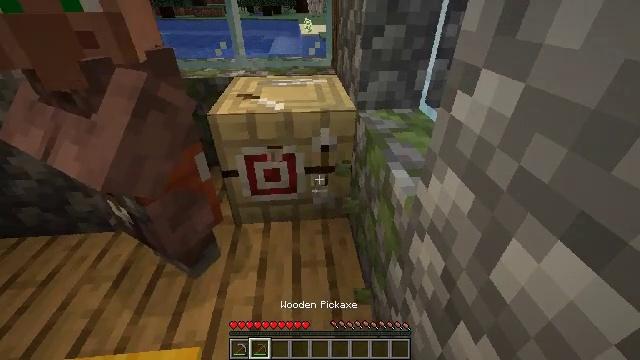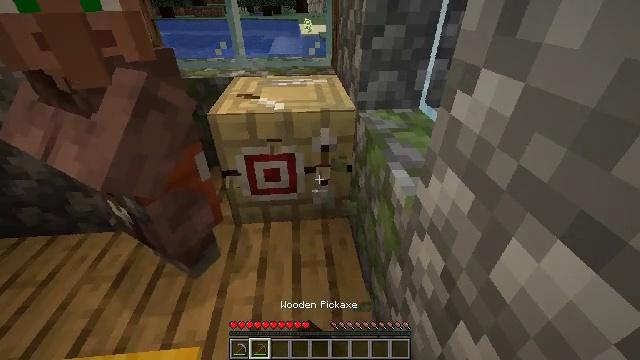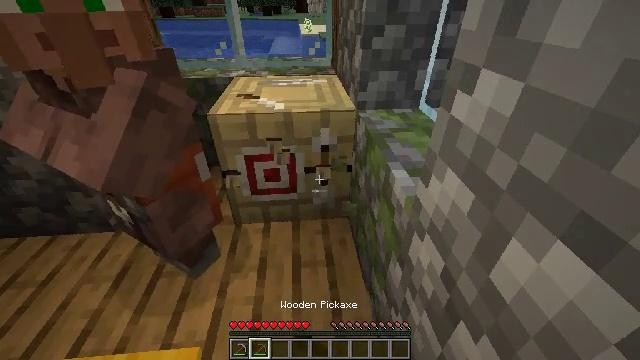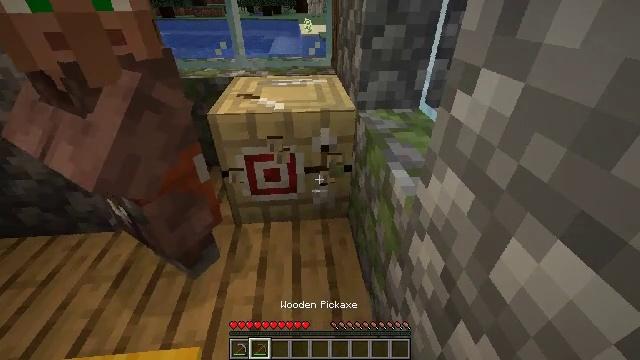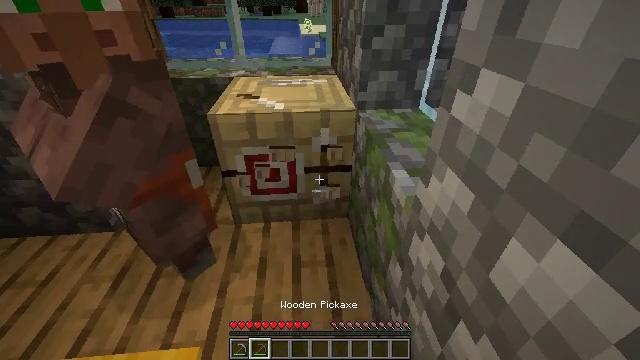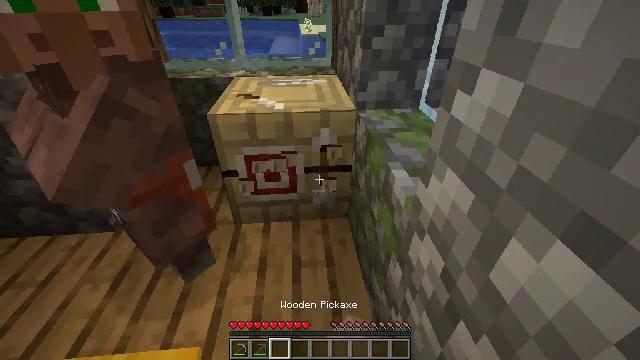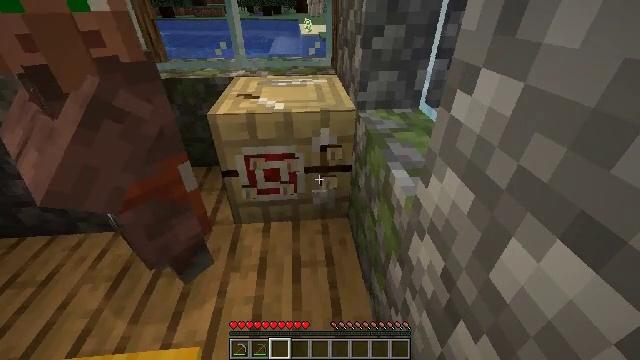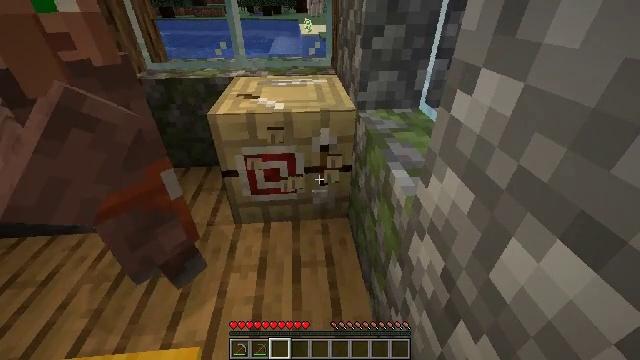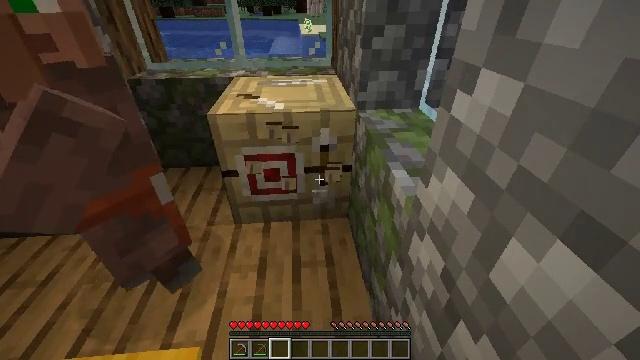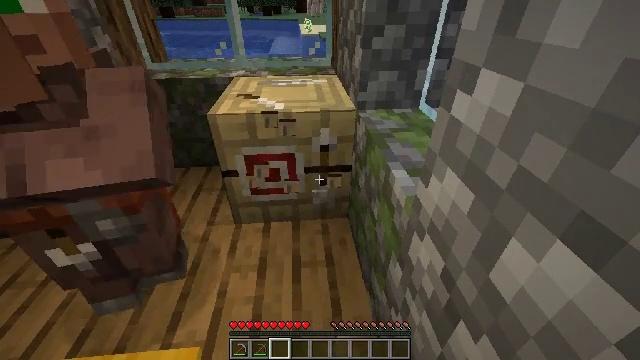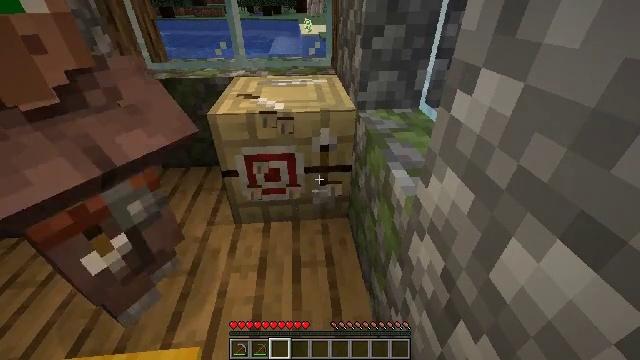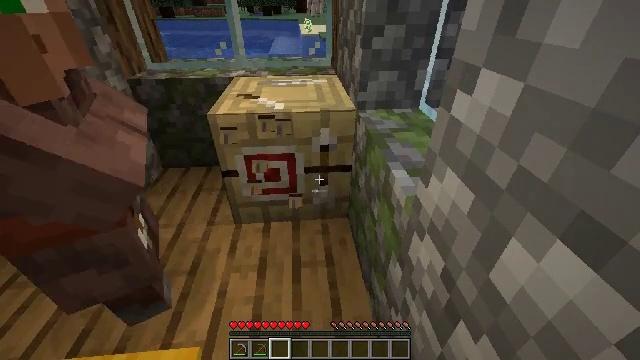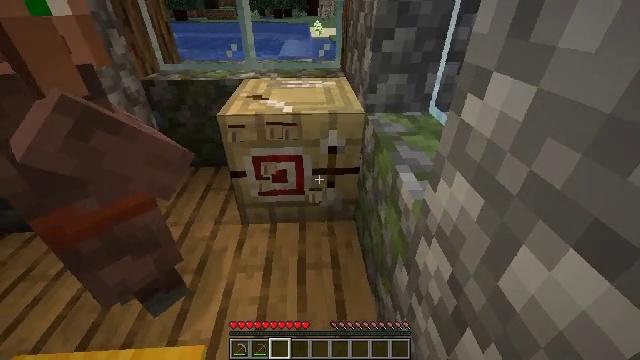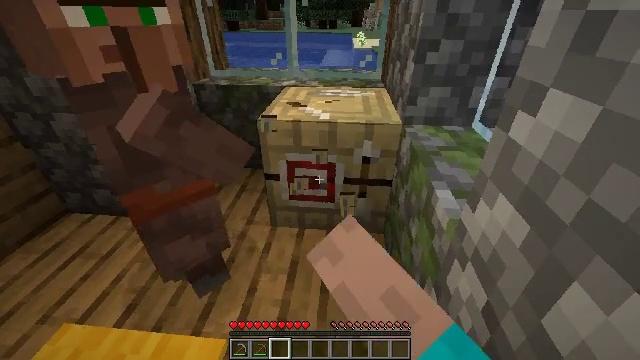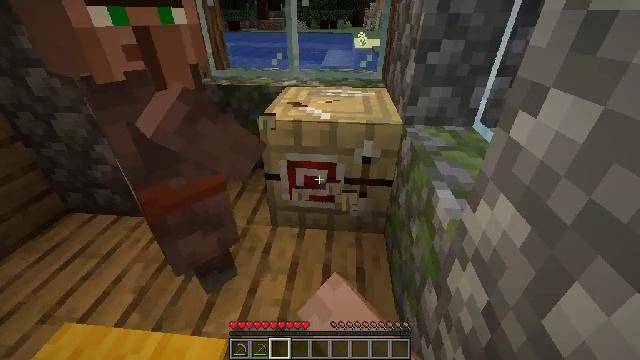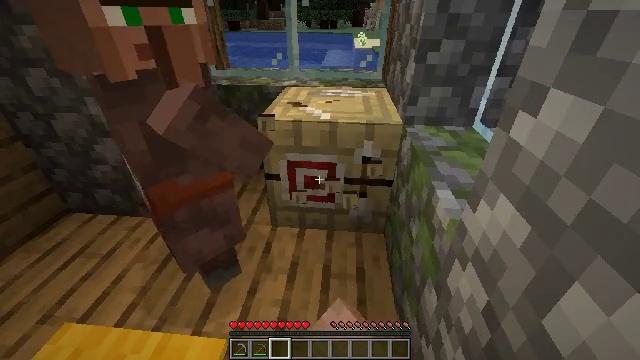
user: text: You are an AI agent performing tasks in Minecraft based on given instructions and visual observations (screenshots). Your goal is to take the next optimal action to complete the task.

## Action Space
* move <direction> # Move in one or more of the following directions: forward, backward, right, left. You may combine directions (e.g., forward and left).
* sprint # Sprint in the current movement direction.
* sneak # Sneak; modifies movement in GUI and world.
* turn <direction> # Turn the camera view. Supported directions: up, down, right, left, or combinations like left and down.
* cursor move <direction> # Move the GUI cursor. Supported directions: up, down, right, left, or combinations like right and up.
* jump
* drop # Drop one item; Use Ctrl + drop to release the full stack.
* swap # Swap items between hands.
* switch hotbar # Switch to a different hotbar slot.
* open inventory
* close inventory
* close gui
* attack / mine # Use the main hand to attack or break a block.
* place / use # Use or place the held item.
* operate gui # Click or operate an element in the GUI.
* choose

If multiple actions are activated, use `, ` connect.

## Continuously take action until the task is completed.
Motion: motion action
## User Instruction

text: Break and collect the fletching table.
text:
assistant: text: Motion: attack / mine
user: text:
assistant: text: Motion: attack / mine
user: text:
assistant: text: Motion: attack / mine
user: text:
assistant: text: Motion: attack / mine
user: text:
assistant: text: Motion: attack / mine, switch to hotbar 3
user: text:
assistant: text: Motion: attack / mine, switch to hotbar 3
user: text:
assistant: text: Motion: attack / mine, switch to hotbar 3
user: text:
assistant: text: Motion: attack / mine
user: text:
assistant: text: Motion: attack / mine
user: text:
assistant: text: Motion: attack / mine
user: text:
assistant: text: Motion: attack / mine
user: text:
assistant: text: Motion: turn left, attack / mine
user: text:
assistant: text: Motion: turn left and up, attack / mine
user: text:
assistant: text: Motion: attack / mine
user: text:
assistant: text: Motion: attack / mine
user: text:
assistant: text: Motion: attack / mine
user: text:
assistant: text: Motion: move forward, attack / mine
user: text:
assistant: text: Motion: move forward, attack / mine
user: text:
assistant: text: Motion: move forward, attack / mine
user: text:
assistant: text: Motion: move forward, attack / mine
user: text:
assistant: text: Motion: turn right and down, attack / mine
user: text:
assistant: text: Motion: turn down, attack / mine
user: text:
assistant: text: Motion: attack / mine
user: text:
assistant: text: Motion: turn right and down, attack / mine
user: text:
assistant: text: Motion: attack / mine
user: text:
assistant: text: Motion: attack / mine
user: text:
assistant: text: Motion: attack / mine
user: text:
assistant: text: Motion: attack / mine
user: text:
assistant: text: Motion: attack / mine
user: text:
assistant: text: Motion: attack / mine